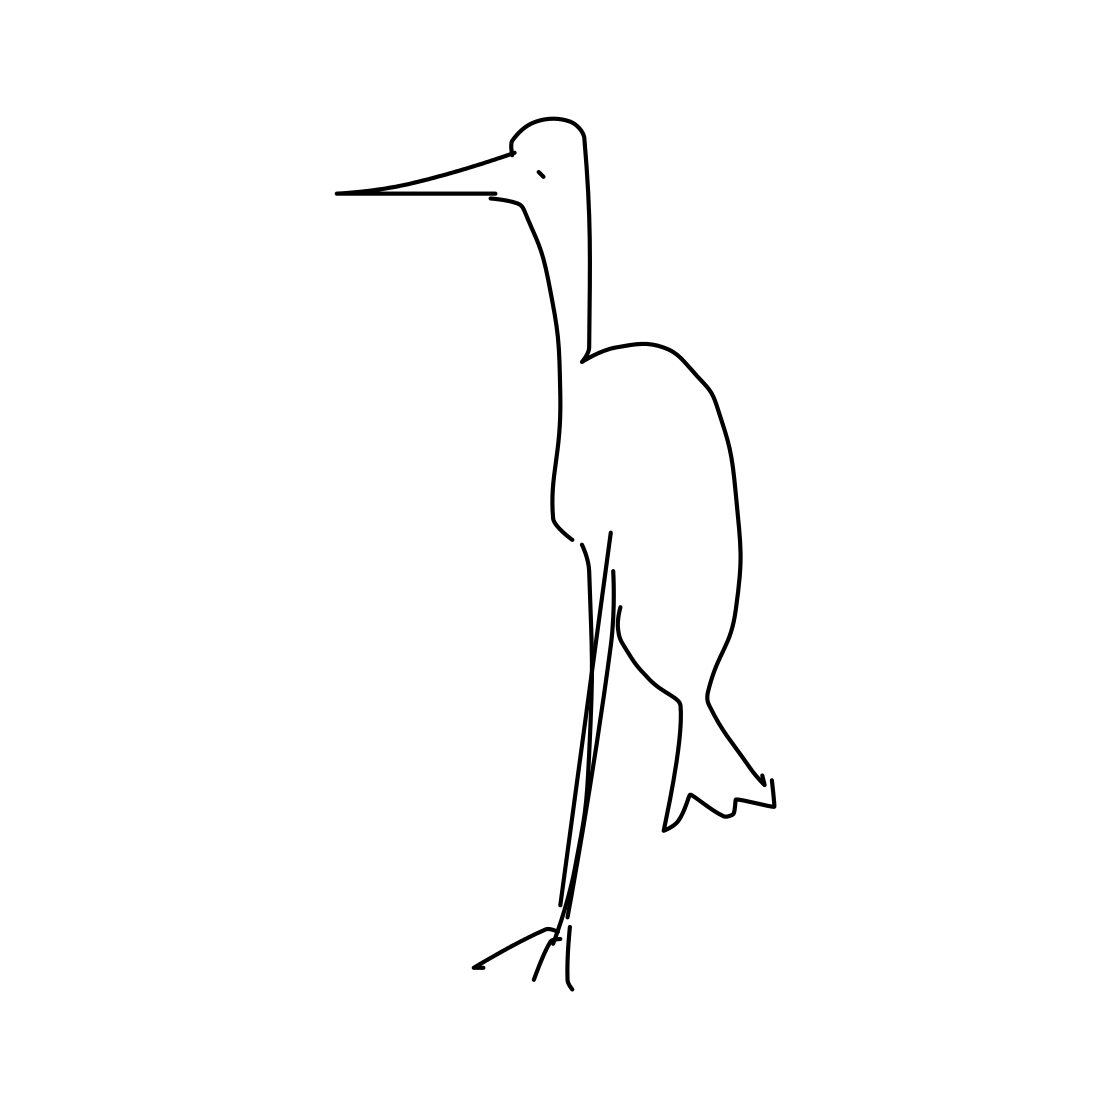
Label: standing bird